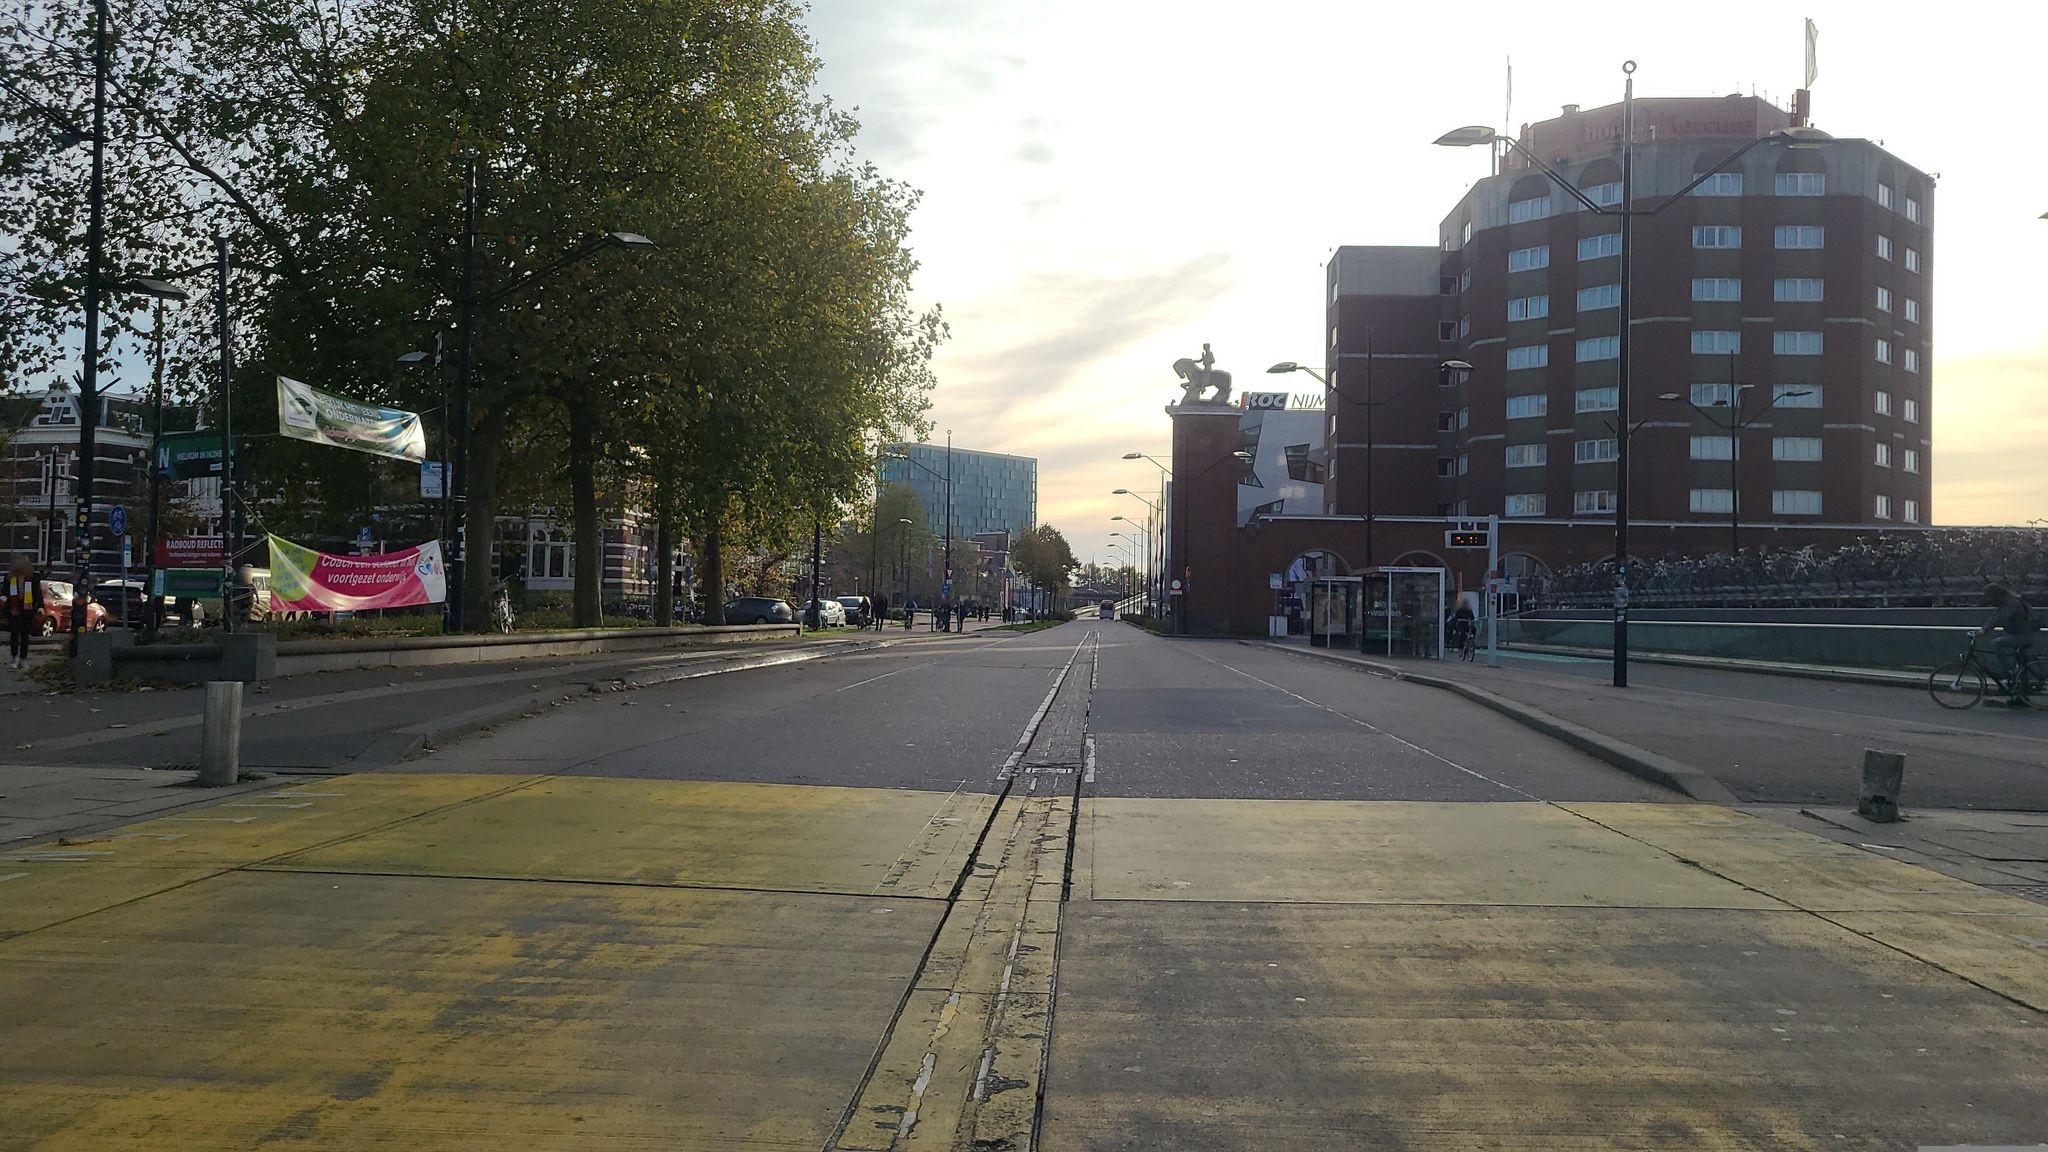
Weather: clear
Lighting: day
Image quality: good
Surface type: walking surface
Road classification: cycleway, footway, steps
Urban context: urban centre
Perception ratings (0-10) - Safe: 5.36, Lively: 6.3, Beautiful: 5.6, Boring: 3.96, Depressing: 7.43, Wealthy: 5.35